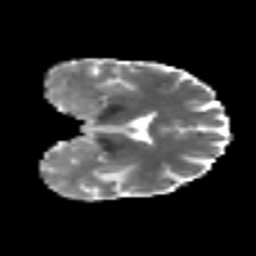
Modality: MD
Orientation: coronal
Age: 37
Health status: ill
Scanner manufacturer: philips
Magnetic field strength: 3 T
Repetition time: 9 s
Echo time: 0.127 s